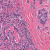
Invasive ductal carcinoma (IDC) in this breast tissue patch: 0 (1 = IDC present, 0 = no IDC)